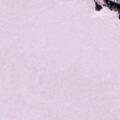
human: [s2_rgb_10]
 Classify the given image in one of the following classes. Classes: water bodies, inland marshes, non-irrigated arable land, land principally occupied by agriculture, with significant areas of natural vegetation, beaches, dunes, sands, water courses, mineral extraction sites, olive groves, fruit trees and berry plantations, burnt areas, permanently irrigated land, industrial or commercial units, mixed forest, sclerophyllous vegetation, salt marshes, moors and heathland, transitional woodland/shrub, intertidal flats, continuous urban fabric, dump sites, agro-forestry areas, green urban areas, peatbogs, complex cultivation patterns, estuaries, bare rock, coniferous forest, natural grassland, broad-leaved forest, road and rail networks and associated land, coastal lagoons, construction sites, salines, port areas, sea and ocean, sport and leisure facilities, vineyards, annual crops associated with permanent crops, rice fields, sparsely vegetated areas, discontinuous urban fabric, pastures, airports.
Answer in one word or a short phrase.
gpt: broad-leaved forest, sea and ocean